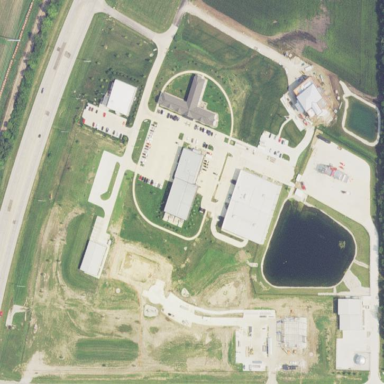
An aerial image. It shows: Police building.